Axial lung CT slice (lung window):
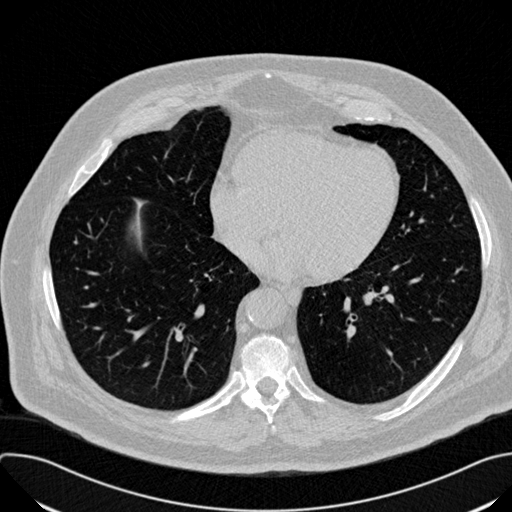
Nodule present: no